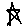
Label: star